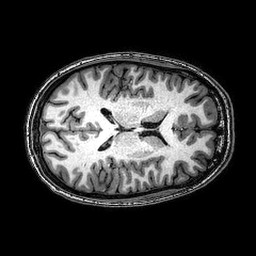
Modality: T1w
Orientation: axial
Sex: female
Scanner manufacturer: philips
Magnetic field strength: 3 T
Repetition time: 0.008123 s
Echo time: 0.00373 s